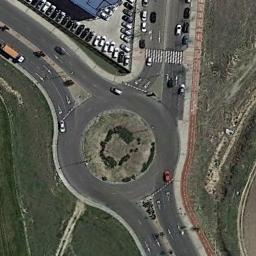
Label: roundabout